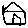
Label: house